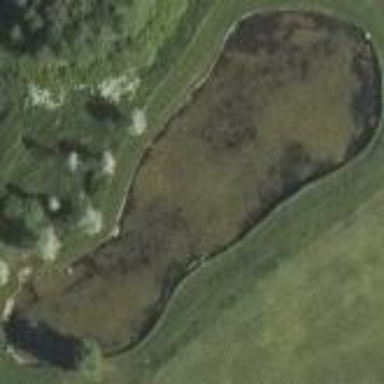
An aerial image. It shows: Water hazard in golf course. The hazard is natural water feature.